Field crop: tomato
Growth stage: 1
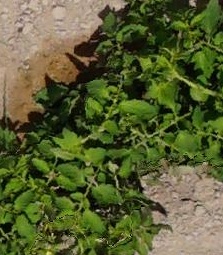
Species: tomato